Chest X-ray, PA view. Patient: 55 years old, sex M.
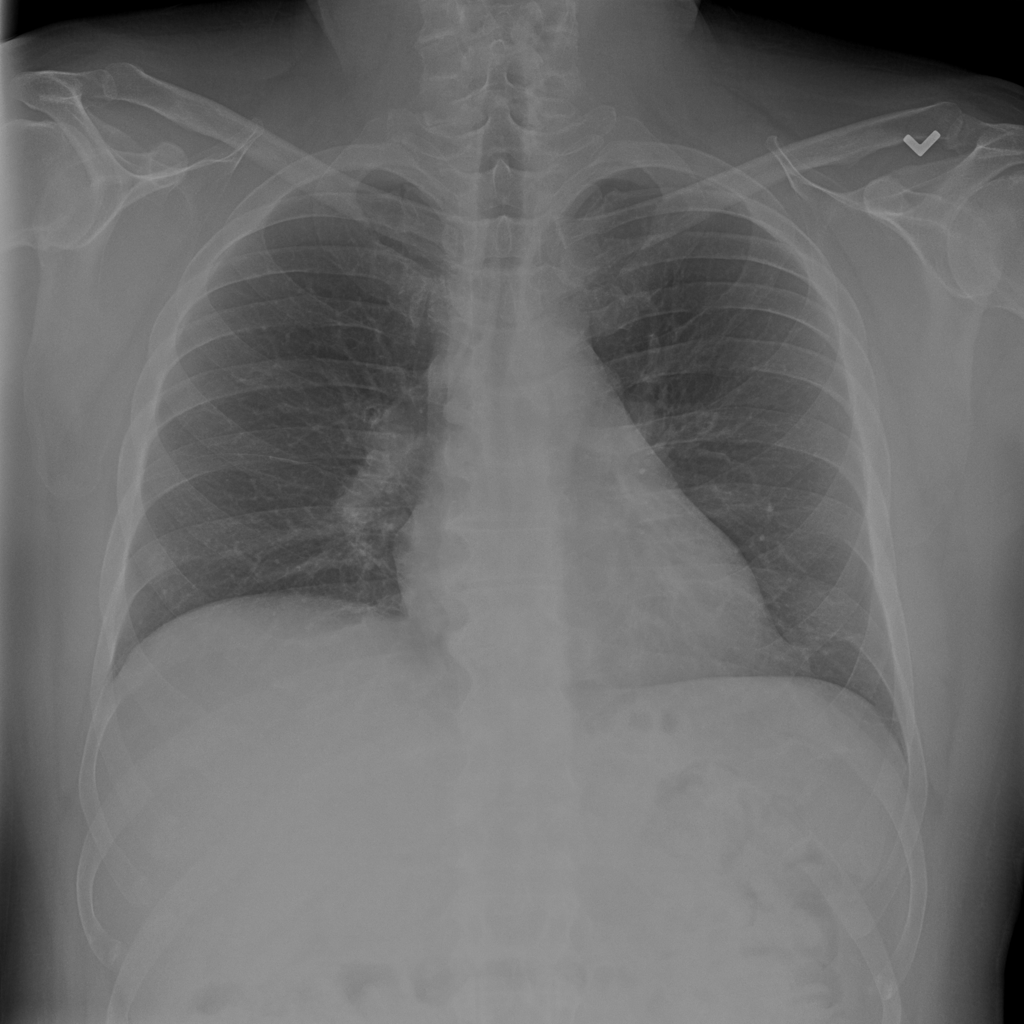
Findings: No Finding